Question: I want to learn, how Intel C++ Compiler works. I want to find a diagramm, which will show the internal structure of Intel compiler for X86 and X86_64 with major parts of it drawn. Parts I want are "Code generation", "Front-end", "Back-end", register allocation, analysises, etc.
I was able only to find a picture for Itanium compiler here download.intel.com/technology/itj/q41999/pdf/compiler.pdf. This picture is good, but x86 compiler can't have a "Predication" part as it have no predicate registers, ...
Question: Where can I find a image or description of structure if Intel C++ Compiler for x86

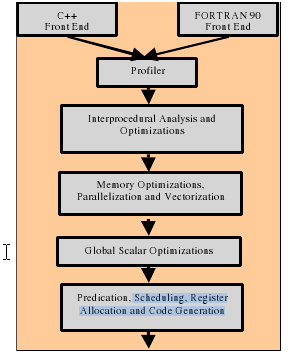
Answer: You could try hunting around intel's website using google with the following search criteria:
'''
site:intel.com +compiler +design
site:intel.com filetype:pdf +compiler +design
'''
I came across:
- <URL>
Which I think might help...
update by osgx: also some lections from intel in russian: <URL>